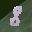
Label: 8